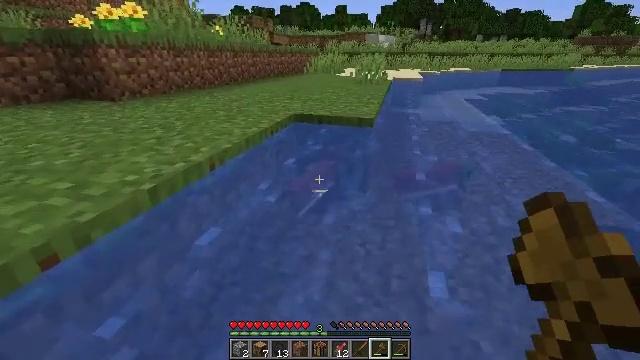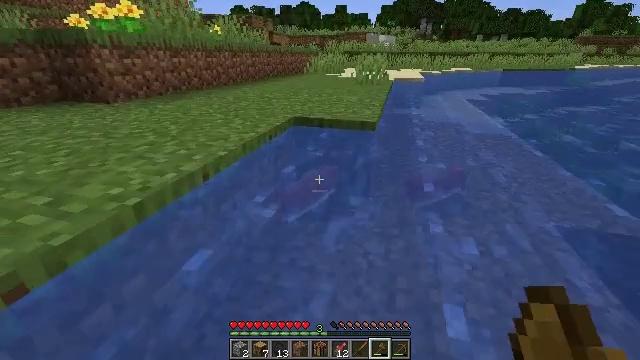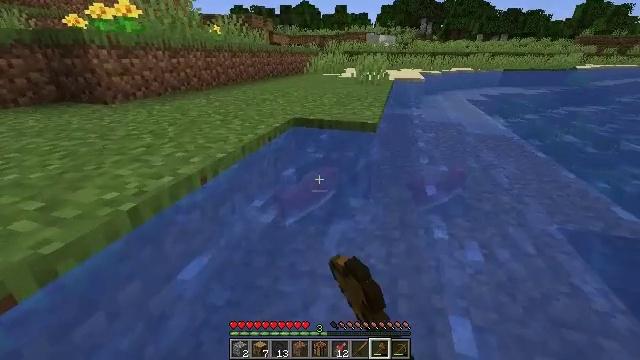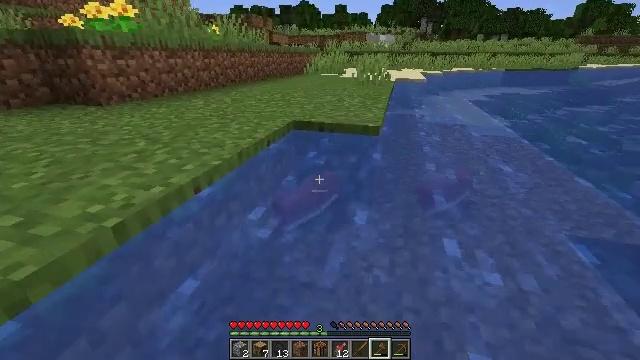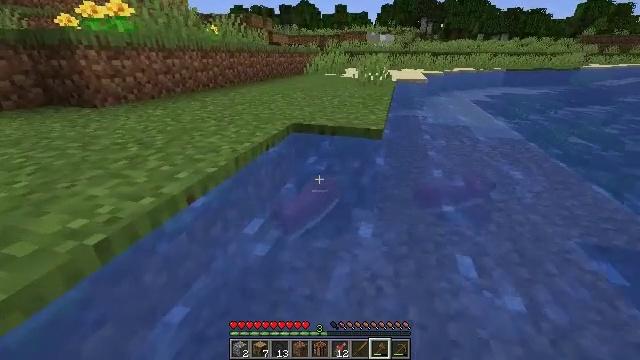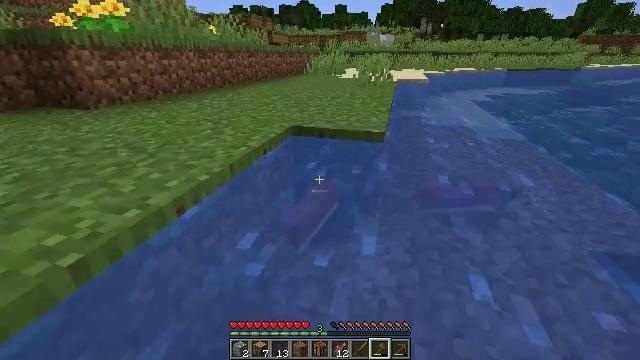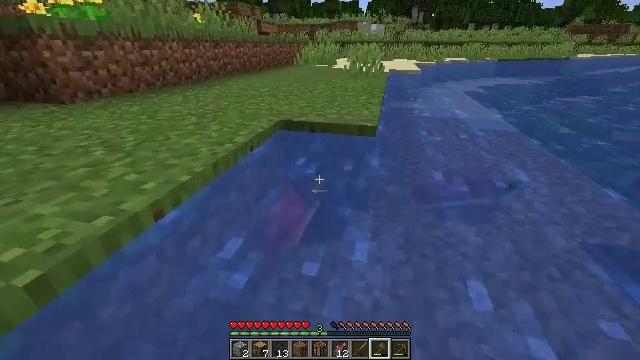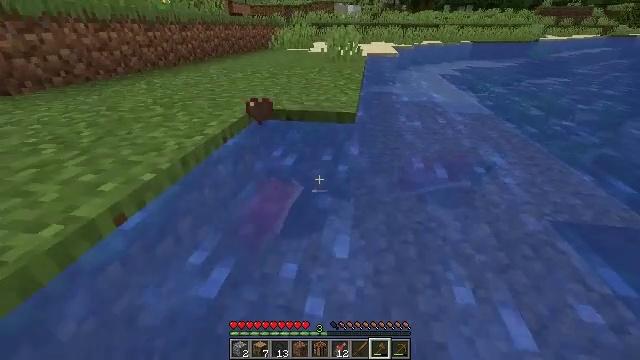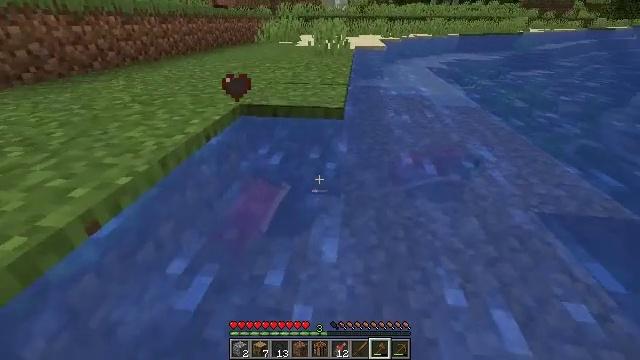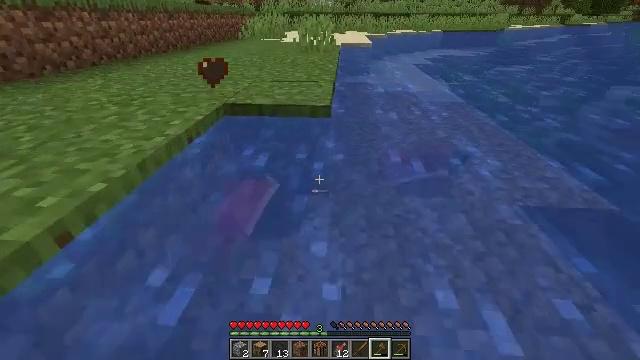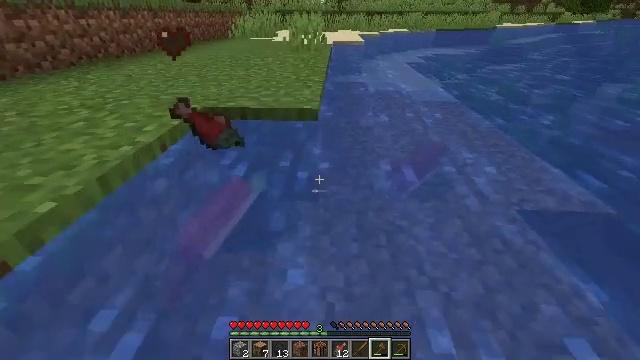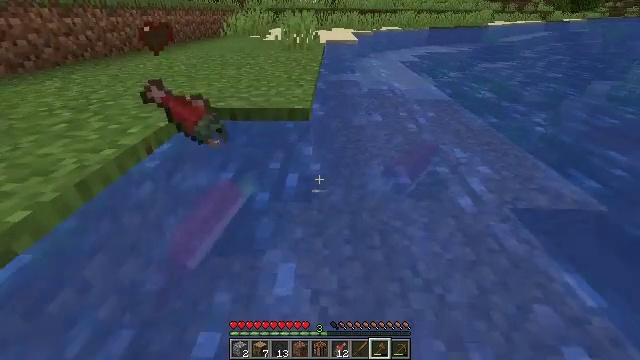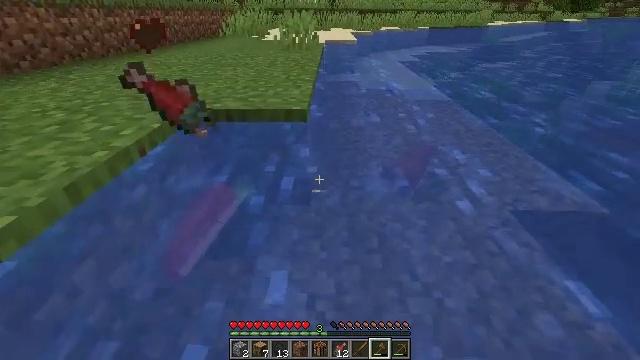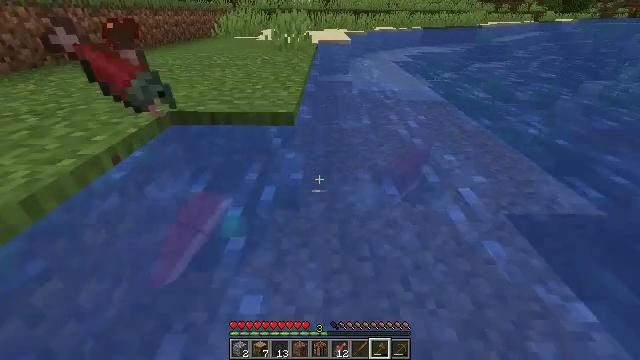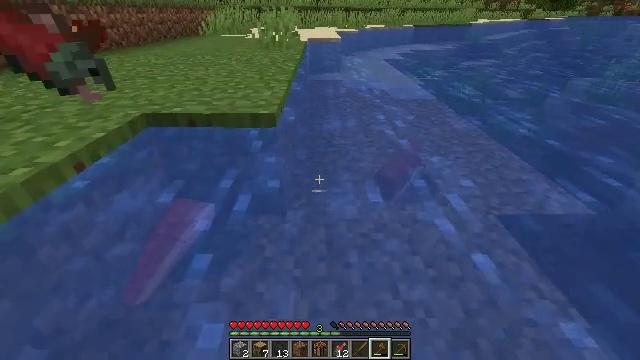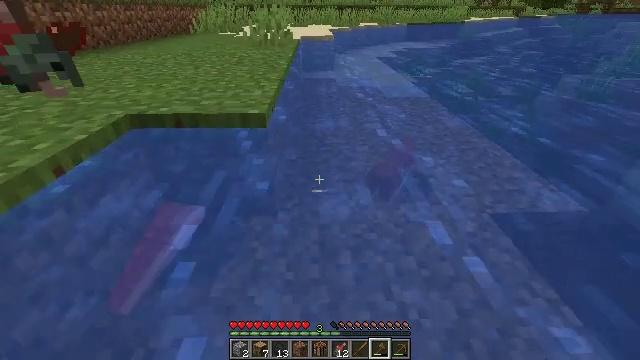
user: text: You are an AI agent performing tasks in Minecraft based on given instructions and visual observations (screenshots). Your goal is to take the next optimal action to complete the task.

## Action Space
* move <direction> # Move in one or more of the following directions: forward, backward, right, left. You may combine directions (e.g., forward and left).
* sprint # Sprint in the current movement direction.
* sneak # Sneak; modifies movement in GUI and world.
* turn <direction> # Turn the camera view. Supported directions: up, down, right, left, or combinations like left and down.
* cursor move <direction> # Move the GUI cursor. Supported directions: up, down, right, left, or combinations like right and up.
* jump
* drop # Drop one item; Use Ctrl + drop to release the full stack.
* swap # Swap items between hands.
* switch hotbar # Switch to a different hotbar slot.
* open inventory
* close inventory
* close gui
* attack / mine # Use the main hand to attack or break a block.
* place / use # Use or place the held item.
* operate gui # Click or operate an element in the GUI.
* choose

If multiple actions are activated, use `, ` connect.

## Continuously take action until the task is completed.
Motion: motion action
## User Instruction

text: Hunt a salmon.
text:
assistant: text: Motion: move forward, attack / mine
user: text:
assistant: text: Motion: move forward, attack / mine
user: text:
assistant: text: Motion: move forward, attack / mine
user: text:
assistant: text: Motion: move forward
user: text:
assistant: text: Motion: move forward and move right
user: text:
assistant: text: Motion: move forward and move right, turn right and down
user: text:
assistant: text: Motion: move forward and move right, turn right and down
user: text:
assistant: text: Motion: move forward and move right, turn right and down
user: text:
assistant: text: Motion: move forward and move right, turn right
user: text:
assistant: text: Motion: move forward and move right, turn right
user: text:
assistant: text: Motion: move forward and move right, turn right
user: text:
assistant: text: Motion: move forward and move right
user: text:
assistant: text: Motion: move forward and move right
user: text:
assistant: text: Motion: move forward and move right, turn right
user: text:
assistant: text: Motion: move forward and move right, turn right
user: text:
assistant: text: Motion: move forward, turn right
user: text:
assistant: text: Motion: move forward, turn right
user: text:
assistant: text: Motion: move forward, turn right
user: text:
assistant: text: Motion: move forward, turn right
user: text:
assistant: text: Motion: move forward, turn right
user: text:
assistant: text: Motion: move forward
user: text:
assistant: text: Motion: move forward
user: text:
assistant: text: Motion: move forward, turn right
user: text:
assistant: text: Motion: move forward
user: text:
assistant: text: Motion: move forward
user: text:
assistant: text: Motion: move forward, attack / mine
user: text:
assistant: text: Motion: move forward, attack / mine
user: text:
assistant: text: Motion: move forward, attack / mine
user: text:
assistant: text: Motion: move forward, turn right
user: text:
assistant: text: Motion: move forward, turn right